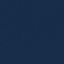
Label: SeaLake